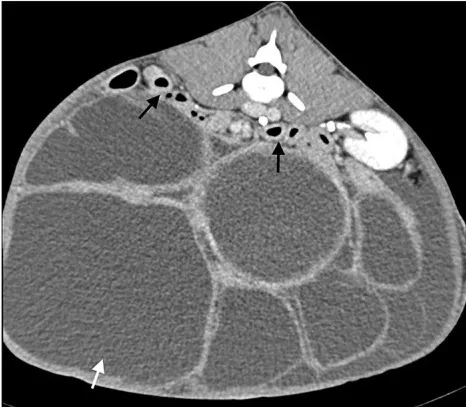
Post-contrast CT acquisition of the abdomen of D7. Transverse image, soft tissue window.
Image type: radiology (ct)